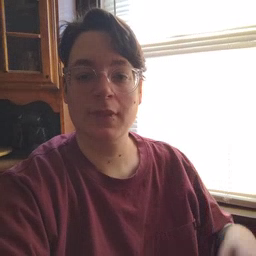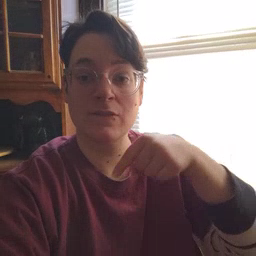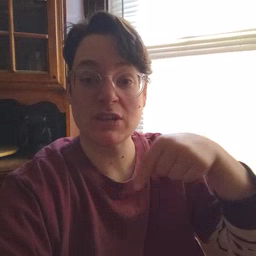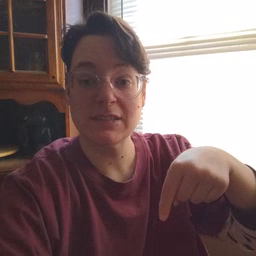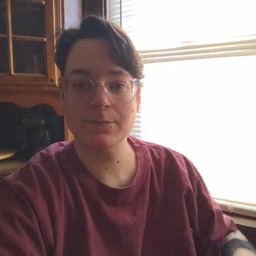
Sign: feet